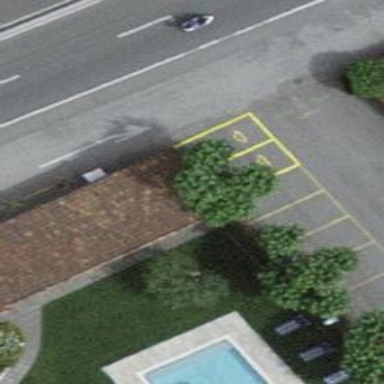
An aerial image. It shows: Charging station.